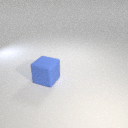
large blue rubber cube